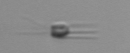
Label: Calciopappus